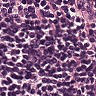
Metastatic tissue present: no